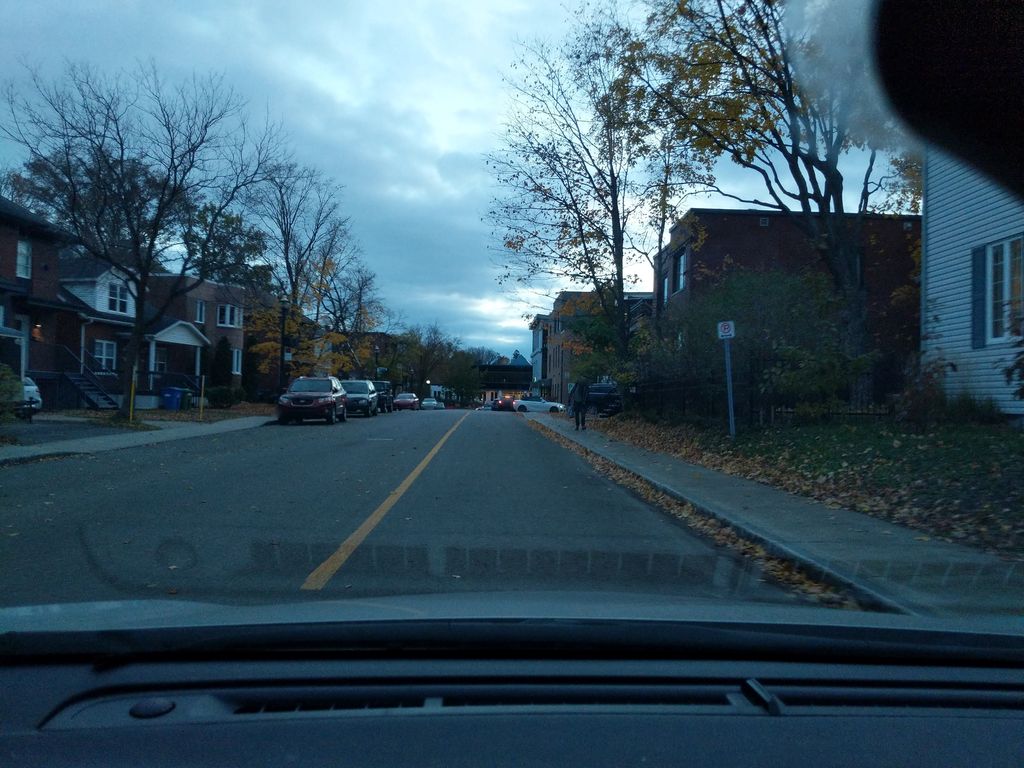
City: quebec_city